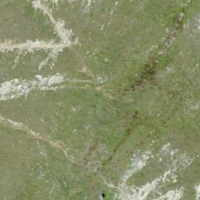
EUNIS habitat code: 26
Species observed at this site:
Bartsia alpina